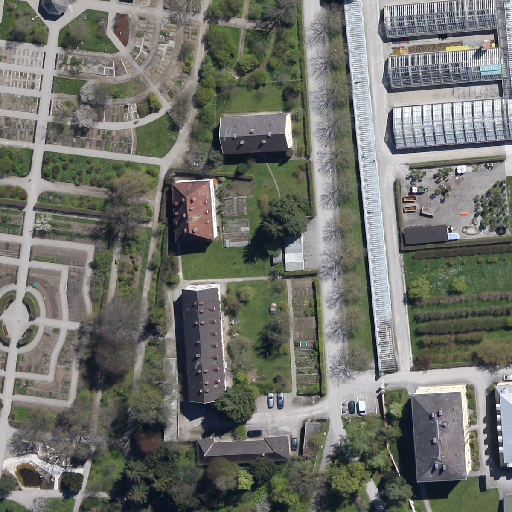
Referring expression: car